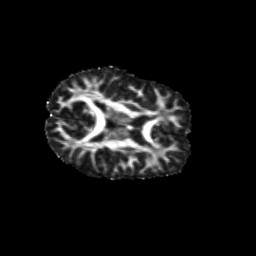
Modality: FA
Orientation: axial
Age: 14
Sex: female
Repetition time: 9.512 s
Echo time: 0.089 s